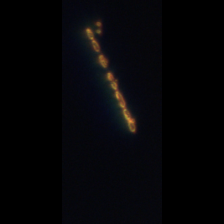
Taxon: Psuedo-nitzschia
Group: Diatoms